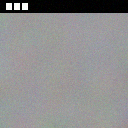
Screen state: on